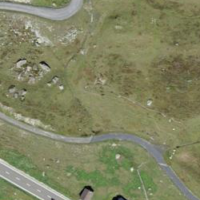
EUNIS habitat code: 26
Species observed at this site:
Geum montanum